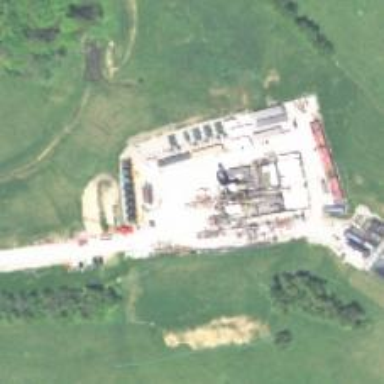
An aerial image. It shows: Petroleum well.